Question: I develop a simple stabilizer and I'm having difficulty with the shift of the image. Example - I have two images (A and B) are shifted relative to each other by a few pixels. I calculate the offset using phase correlations. The next step I need to move the second image by the image's offset. An example is presented on the image. How do I solve this problem?
There is link to preview image:

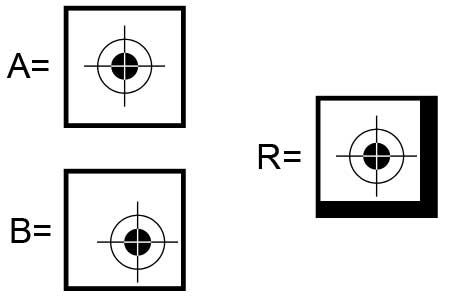
Answer: cv::Rect and cv::Mat::copyTo
'''
cv::Mat img=cv::imread("image.jpg");
cv::Mat imgTranslated(img.size(),img.type(),cv::Scalar::all(0));
img(cv::Rect(50,30,img.cols-50,img.rows-30)).copyTo(imgTranslated(cv::Rect(0,0,img.cols-50,img.rows-30)));
'''